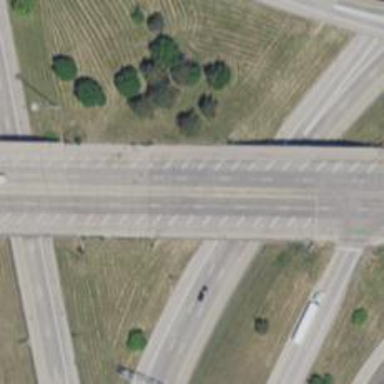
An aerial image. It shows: Primary highway bridge with separate cycle track.